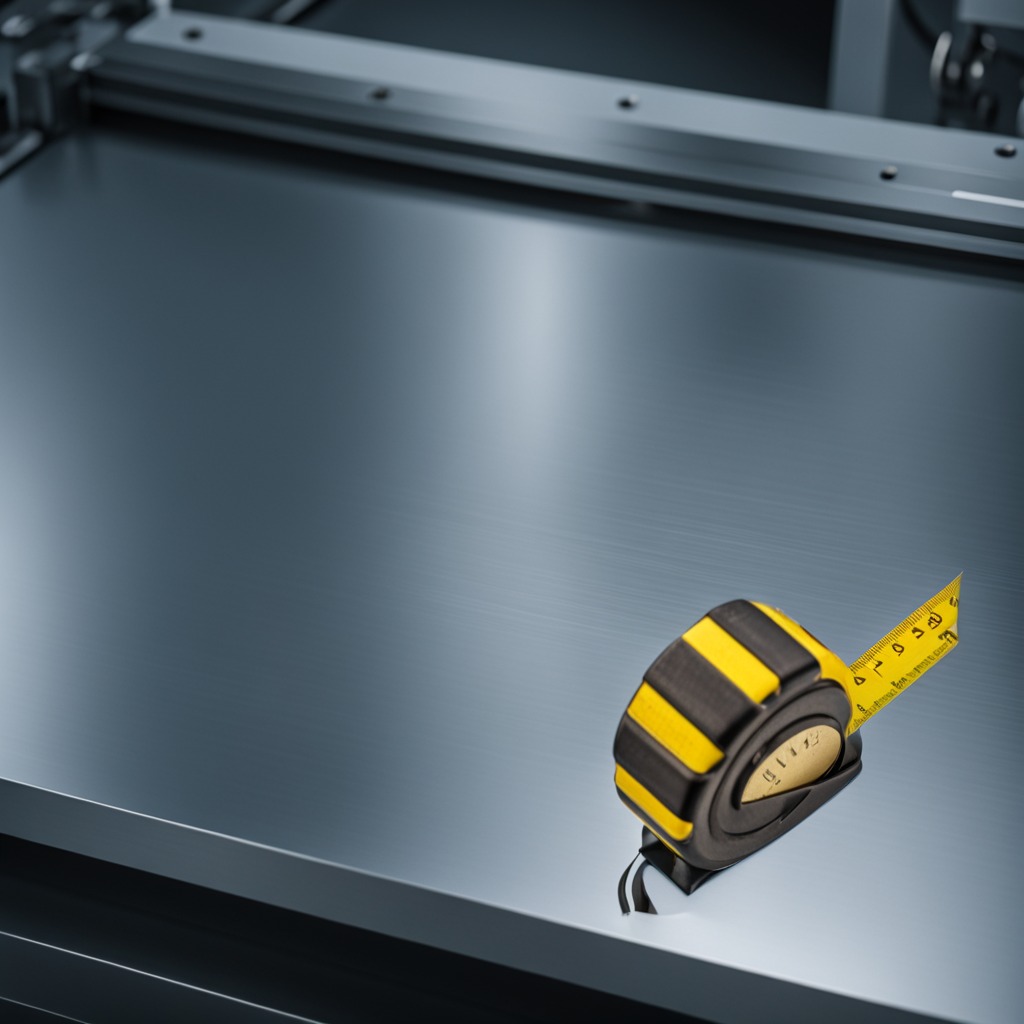
A measuring tape lies on the metal table.